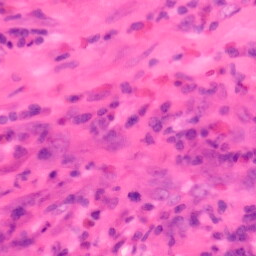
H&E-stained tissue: Colon